Question: I have one many to many relationship model. There are two tables user and entity. and I have created one another table user_entity to apply many-to-many relationship.
user.php
'''
public function getEntities()
{
return $this->hasMany(Entity::class, ['id' => 'entity_id'])
->viaTable('drs_user_entity', ['user_id' => 'id']);
}
'''
entity.php
'''
public function getUsers() {
return $this->hasMany(User::class, ['id' => 'user_id'])
->viaTable('drs_user_entity', ['entity' => 'id']);
}
'''
Now if user changes it entities, how can I make changes in user_entity table?
Note: I have already tried regular first delete and then add new data to user_entity. and it's an API controller, I send entity details in this format:

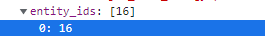
Answer: Would you try this? Connect to pivot with hasMany then users from there. It will probably solve your problem this way.
'''
$entityModels[0]->pivot->users;
'''